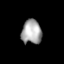
Tissue: lung
Cell type: Endothelial cells
Senescence score: 0.5429
Nuclear area (px): 472
Mean DAPI intensity: 167.498